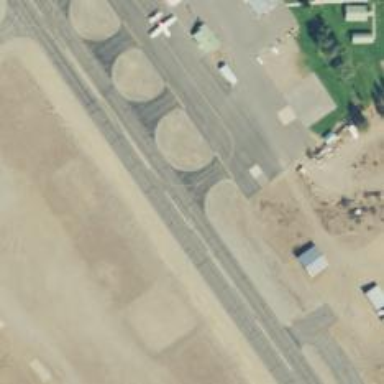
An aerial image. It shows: View of taxiway at the airport.